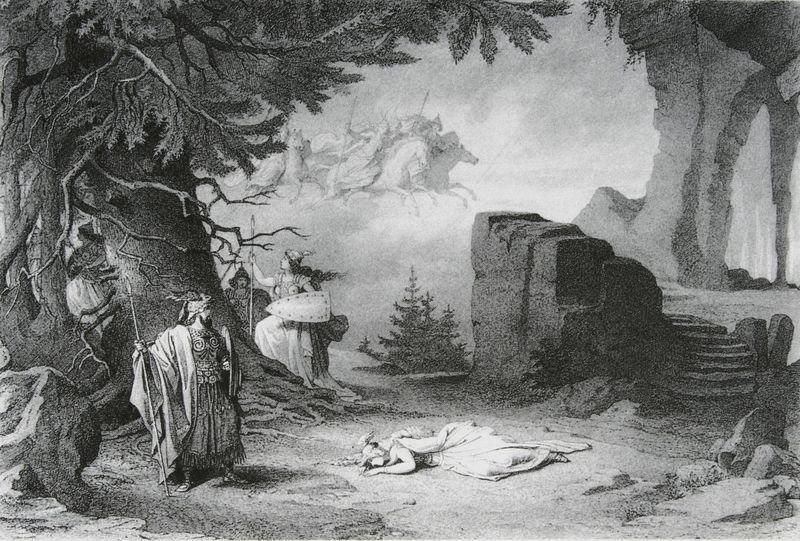
Titel: Szenenillustration zu "Die Walküre" nach der Münchner Uraufführung vom 26. Juni 1870.
3. Aufzug, Auf dem Gipfel eines Felsberges
Künstler: Theodor Pixis
Schlagwörter: baum, berg, felsen, flügel, himmel, mann, schatten, umhang, weiß, wolken, frauen, mädchen, äste, frau, grau, haar, kleid, licht, männer, schwarz, skizze, szene, zeichnung, rock, arme, leiche, mord, rache, stein, tod, tot, wache, stamm, zweige, boden, gewand, pose, theater, höhle, locken, wald, pferde, reiter, sprung, liegen, fels, mauer, dunst, grafik, graphik, nebel, bühnenbild, tannen, luft, treppe, lanze, stufen, sandalen, liegend, eingang, schild, ruine, antike, schweben, lichtung, druck, druckgrafik, radierung, stich, lithografie, illustration, schwarzweiß, waffen, soldat, tote, waffe, helm, stiefel, tanne, mythologie, ritter, kämpfen, rüstung, schimmel, altar, helme, wurzeln, rosse, antik, götter, amazone, mythos, krieger, priester, getötet, nibelungen, ereignis, speer, kupferstich, athene, galopp, kriegerin, germania, geister, walhalla, schilde, galoppieren, toto, germanen, niebelungen, cavallerie, germane, hingestreckt, germanin, walküren, wilde horde, wirzeln, am boden, krimhild, laiche